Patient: sex F, age 68
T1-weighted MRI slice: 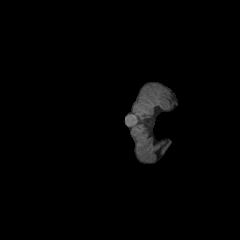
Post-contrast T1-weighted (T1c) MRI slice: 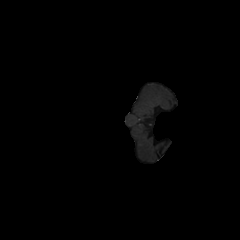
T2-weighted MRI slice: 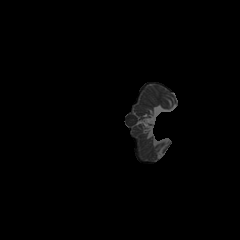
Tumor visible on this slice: no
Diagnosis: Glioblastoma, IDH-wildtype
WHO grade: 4